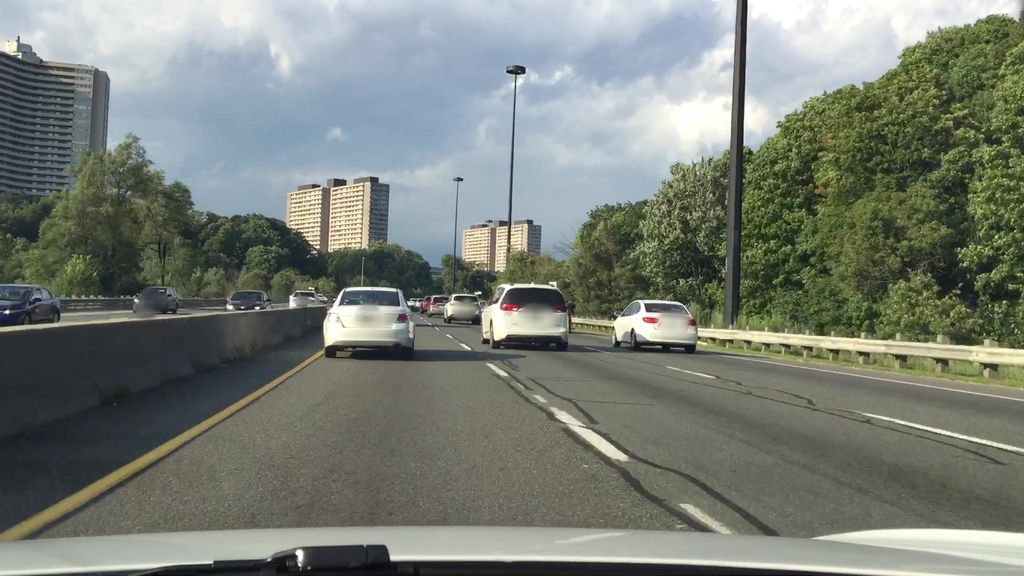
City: toronto